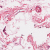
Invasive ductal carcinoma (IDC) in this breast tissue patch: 0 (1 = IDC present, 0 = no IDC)